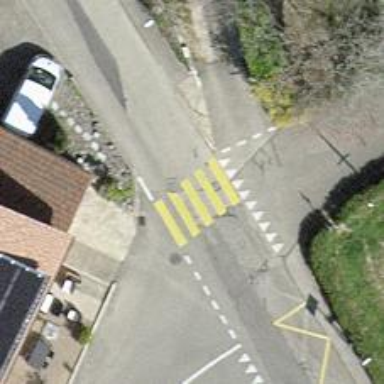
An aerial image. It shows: Zebra crossing on the road.